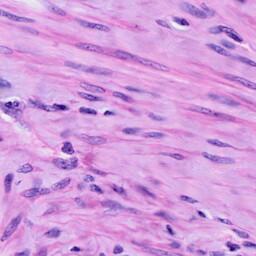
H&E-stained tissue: Cervix